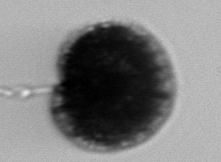
Label: Gonyaulax